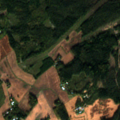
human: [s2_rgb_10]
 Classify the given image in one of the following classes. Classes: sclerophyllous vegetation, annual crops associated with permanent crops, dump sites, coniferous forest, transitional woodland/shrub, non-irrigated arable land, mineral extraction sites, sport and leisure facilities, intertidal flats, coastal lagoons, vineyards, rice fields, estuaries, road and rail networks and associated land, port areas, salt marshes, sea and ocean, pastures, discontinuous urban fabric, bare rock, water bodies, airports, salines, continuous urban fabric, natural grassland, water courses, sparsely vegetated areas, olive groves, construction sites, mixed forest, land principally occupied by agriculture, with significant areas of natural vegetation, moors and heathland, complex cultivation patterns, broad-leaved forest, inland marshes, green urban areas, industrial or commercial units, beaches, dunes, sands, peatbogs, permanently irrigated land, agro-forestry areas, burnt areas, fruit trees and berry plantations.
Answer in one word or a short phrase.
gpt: non-irrigated arable land, coniferous forest, transitional woodland/shrub